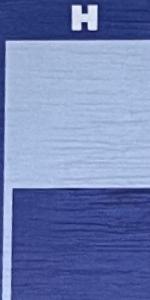
Label: Empty